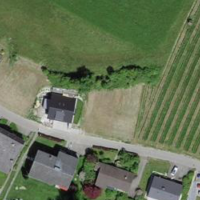
EUNIS habitat code: 54
Species observed at this site:
Castanea sativa